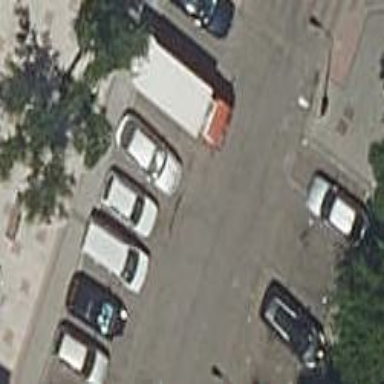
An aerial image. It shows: Parking area with surface.